Question: I was in middle of coding and accidentally put the following line of code at the part of class where we declare instance variables. but i checked and it gives the same error anywhere by anywhere i mean : inside a static block, inside constructor, inside any class method. except when 'private;' is put as the first line of the class it gives
'Syntax error, insert "EnumBody" to complete ClassBodyDeclarations' (as written by @chaitanya10 in comments below and also verified by me on my workspace) error in eclipse tooltip when we hover cursor over it.
I understand there is error.
but I dont understand the error message when i hover cursor over the error. what is the meaning of this message?
why does it expecting 'EnumBody' ?
Below is the screenshot.

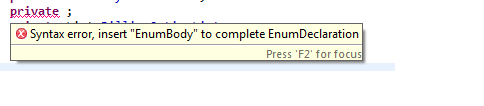
Answer: For a real explanation, someone would need to do a detailed analysis of the syntax checking, and the syntax error recovery and reporting components of the Eclipse Java compiler front end. But the most likely explanation is that your "unusual" syntax error has "confused" the compiler's syntax error recovery code.
In short it is a minor compiler bug (or feature).
It is possible that the developers know about this, but have refrained from fixing it because of one or more of the following:
- - - -
---